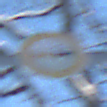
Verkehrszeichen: Ueberholverbot
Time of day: MorningAfternoon
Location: Outdoor (Nature)
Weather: Clear
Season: Winter
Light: Natural